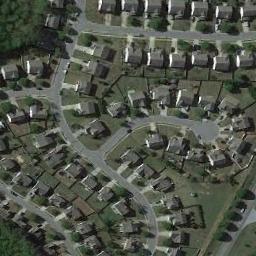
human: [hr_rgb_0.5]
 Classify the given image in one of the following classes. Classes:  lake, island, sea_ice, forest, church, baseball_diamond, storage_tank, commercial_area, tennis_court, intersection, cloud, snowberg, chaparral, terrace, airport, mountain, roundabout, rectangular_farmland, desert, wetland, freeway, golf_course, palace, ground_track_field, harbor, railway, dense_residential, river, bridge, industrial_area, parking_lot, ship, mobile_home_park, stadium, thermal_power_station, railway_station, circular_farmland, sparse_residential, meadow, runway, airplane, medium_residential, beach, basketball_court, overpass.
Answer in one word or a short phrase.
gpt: dense_residential